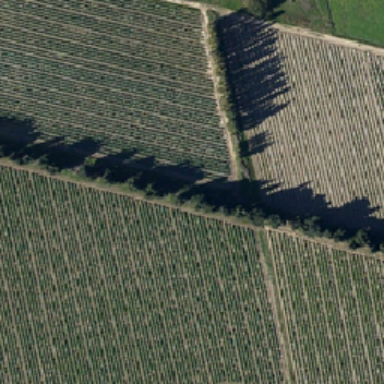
Small farms consist of grass and crops .